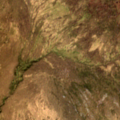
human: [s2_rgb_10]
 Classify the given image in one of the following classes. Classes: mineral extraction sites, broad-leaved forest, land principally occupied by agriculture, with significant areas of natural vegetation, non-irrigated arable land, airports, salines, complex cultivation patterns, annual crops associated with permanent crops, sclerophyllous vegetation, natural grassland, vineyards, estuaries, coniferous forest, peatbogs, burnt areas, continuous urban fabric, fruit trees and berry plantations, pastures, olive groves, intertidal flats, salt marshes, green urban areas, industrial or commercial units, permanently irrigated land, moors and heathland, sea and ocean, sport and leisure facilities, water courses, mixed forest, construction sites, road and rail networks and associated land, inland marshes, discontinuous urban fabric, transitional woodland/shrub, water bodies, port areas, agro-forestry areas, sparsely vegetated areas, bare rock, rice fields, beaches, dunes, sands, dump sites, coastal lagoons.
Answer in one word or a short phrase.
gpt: peatbogs